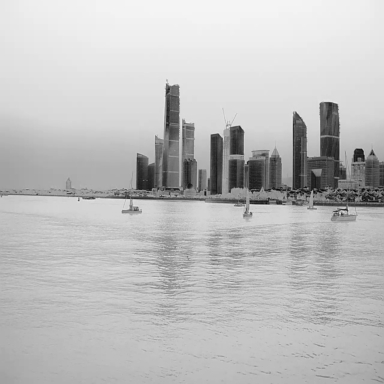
There are four sailboats in the infrared image.